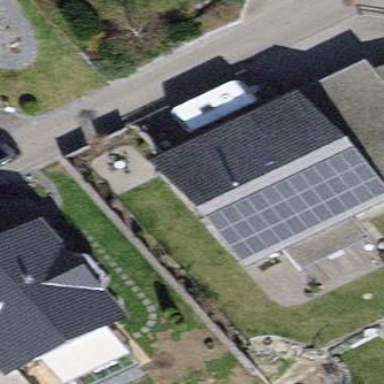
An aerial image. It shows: Solar power generator utilizing photovoltaic technology with solar photovoltaic panels.